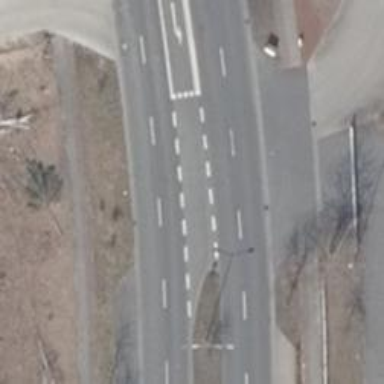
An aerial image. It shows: Tertiary road with asphalt surface.